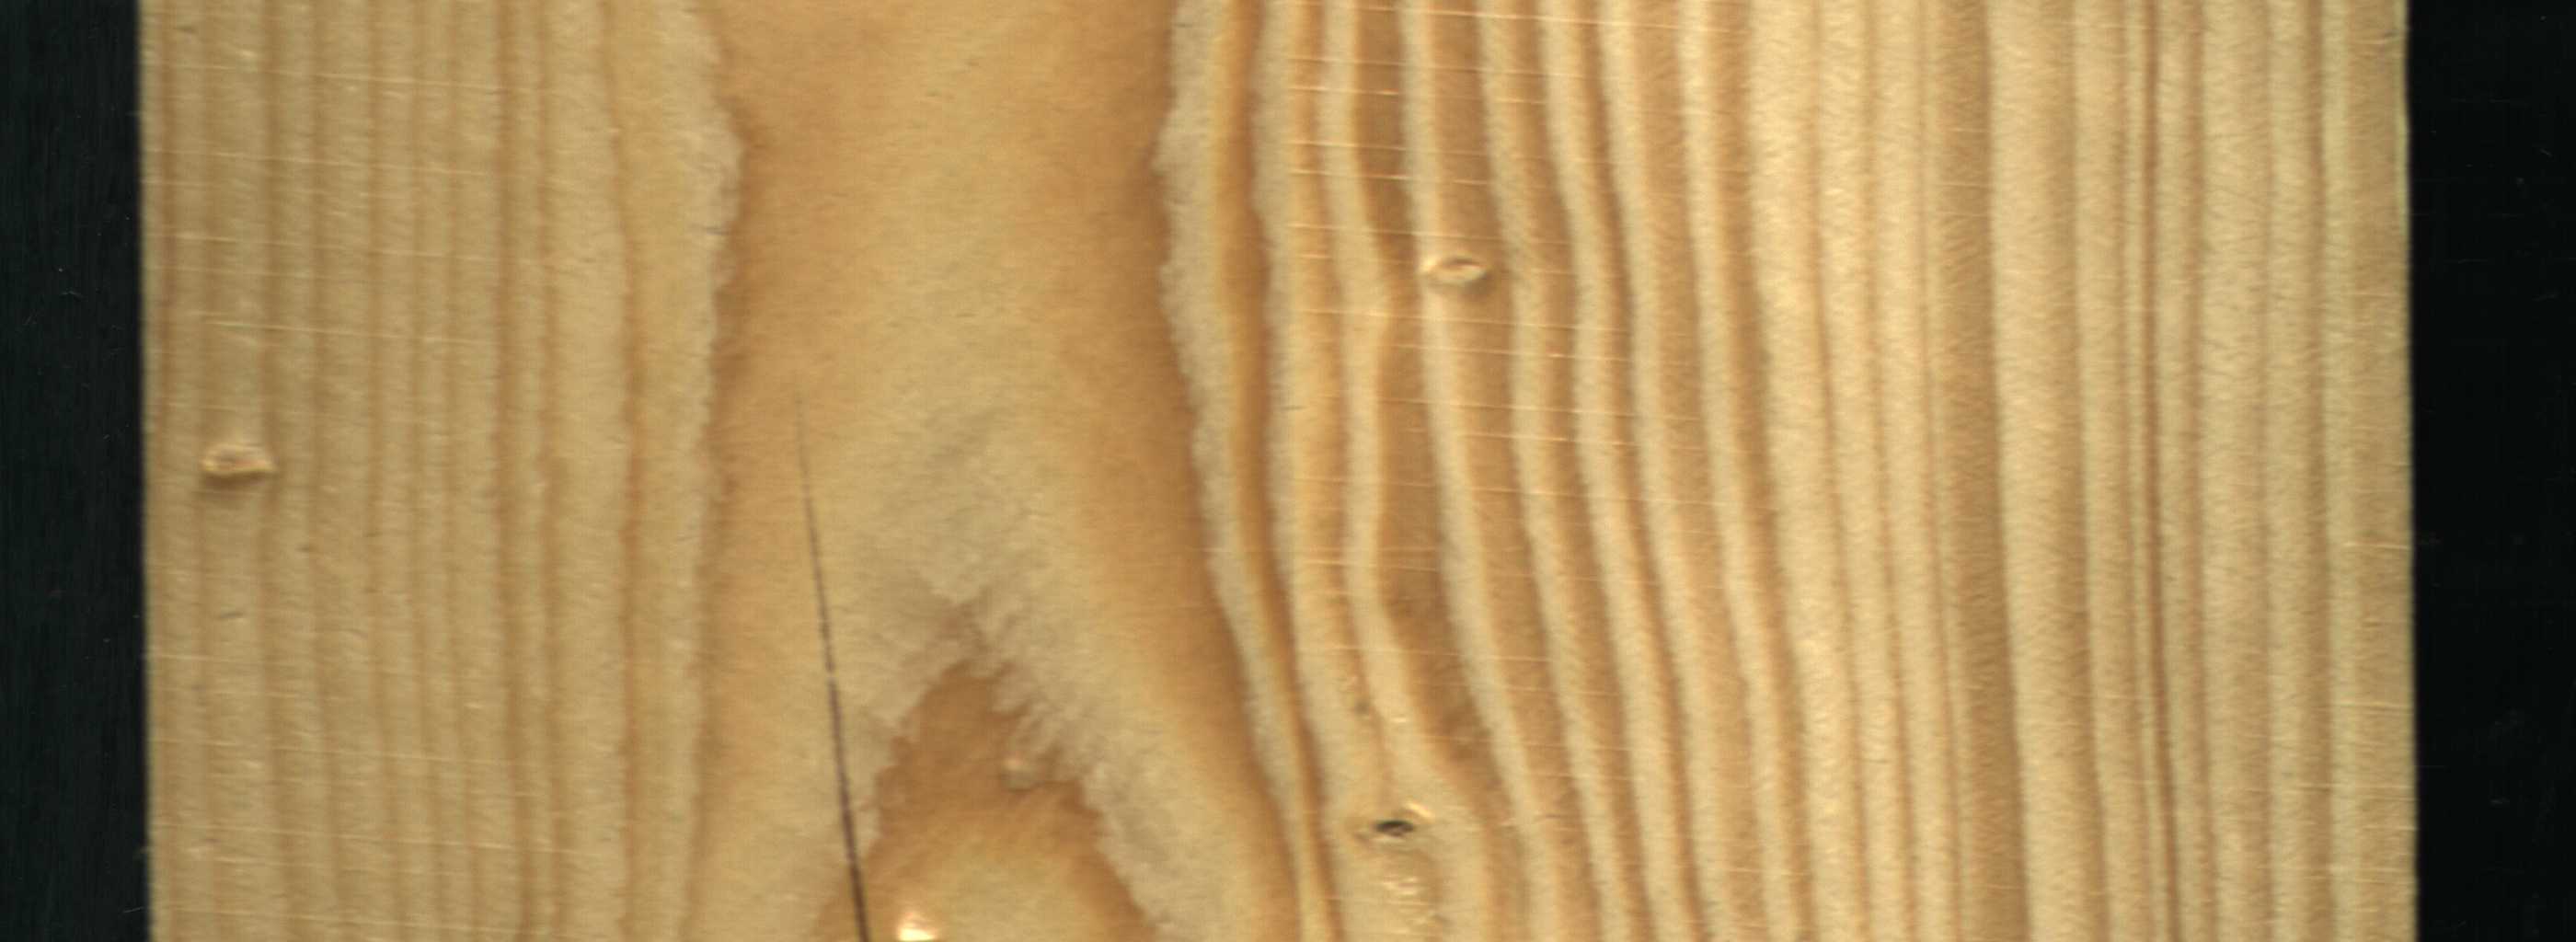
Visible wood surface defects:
resin
Crack
Live_Knot